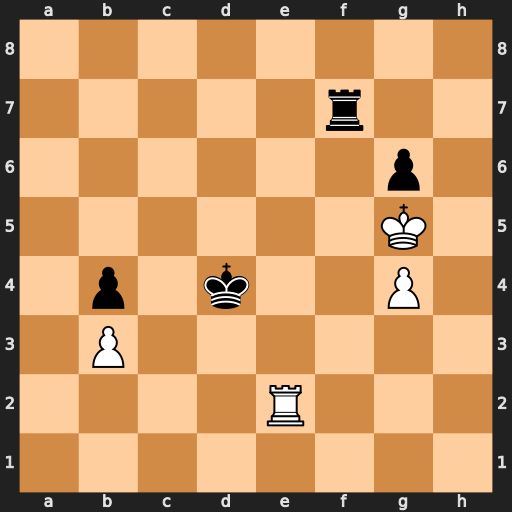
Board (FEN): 8/5r2/6p1/6K1/1p1k2P1/1P6/4R3/8
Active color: w
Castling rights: -
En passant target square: -
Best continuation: Rc2 Rf3 Rc4+ Kd5 Rxb4